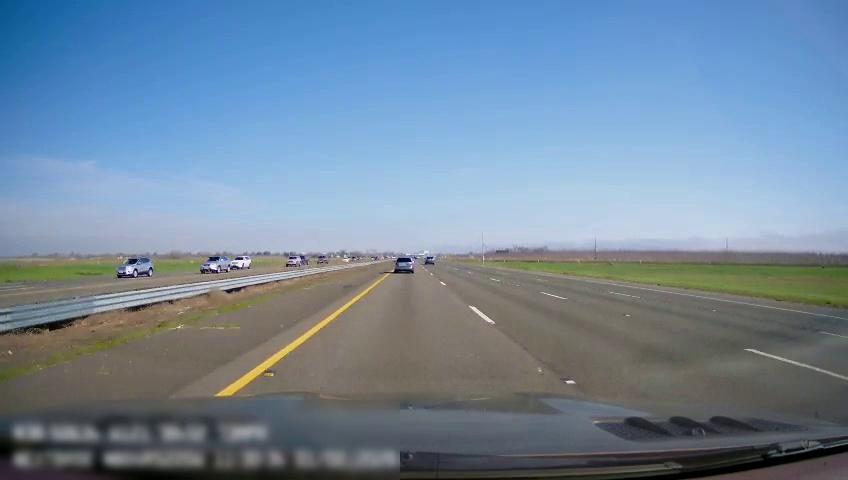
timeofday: Day
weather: Sunny
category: Drivable Space
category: Drivable Space
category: Vehicles | SUV
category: Vehicles | SUV
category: Vehicles | SUV
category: Vehicles | SUV
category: Vehicles | Truck
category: Vehicles | SUV
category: Vehicles | SUV
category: Vehicles | SUV
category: Lanes | Current Lane
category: Lanes | Current Lane
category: Lanes | Alternate Lane
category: Lanes | Alternate Lane
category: Lanes | Alternate Lane
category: Lanes | Opposite Lane
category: Lanes | Opposite Lane